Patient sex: M
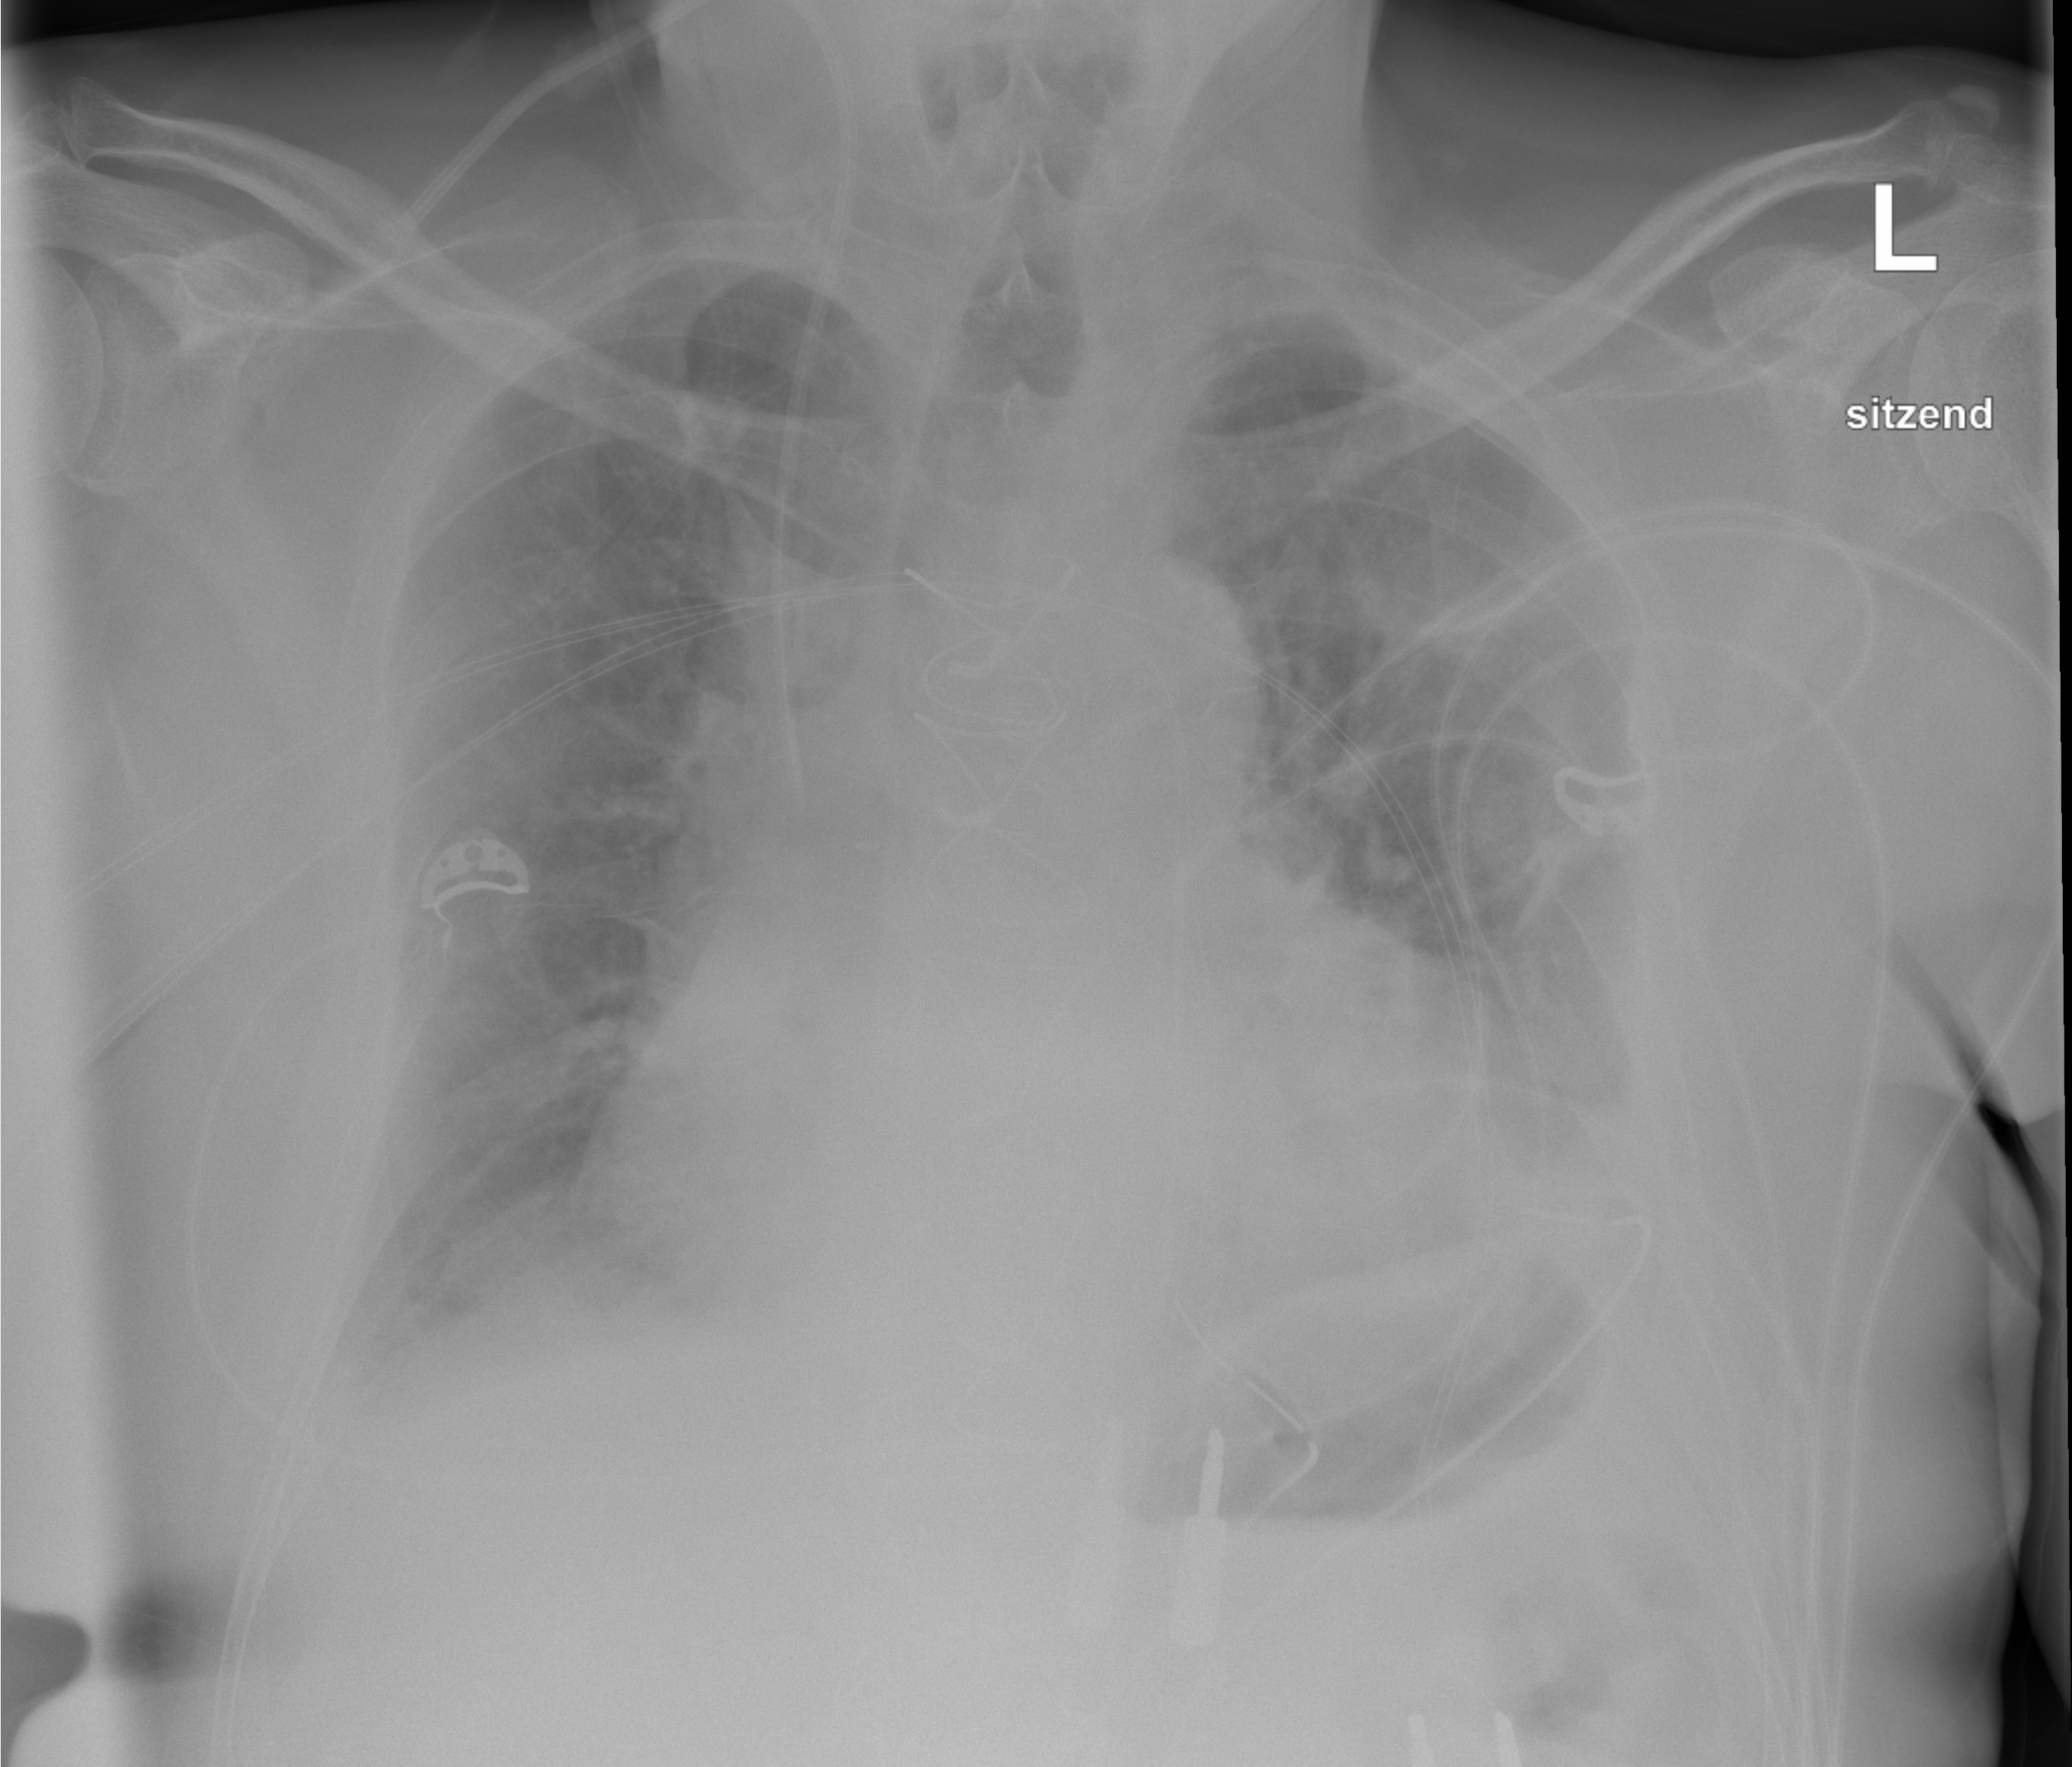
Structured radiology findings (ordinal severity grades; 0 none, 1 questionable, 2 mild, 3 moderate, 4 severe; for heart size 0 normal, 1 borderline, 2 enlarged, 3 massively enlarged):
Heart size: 2
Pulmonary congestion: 2
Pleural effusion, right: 2
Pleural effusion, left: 2
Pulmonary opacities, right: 0
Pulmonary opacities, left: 0
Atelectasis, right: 2
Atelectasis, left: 2